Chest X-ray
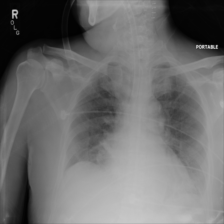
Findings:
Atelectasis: negative
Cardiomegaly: negative
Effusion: negative
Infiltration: negative
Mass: negative
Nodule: positive
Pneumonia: negative
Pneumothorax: positive
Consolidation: negative
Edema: negative
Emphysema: negative
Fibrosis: negative
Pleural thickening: negative
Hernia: negative